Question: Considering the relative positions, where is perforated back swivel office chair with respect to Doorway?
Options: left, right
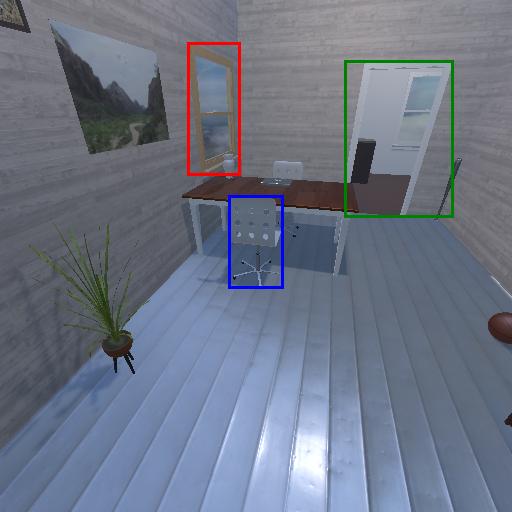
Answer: left